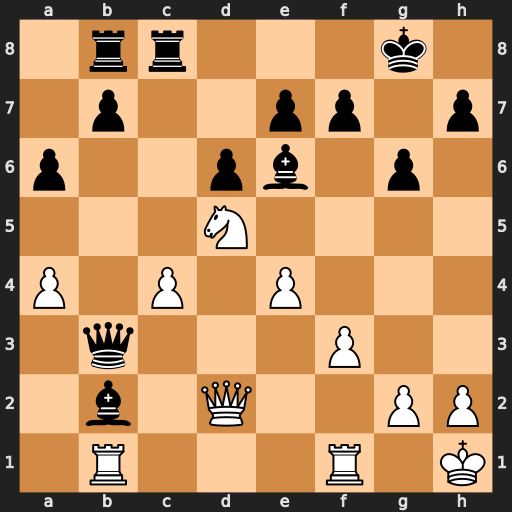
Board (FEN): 1rr3k1/1p2pp1p/p2pb1p1/3N4/P1P1P3/1q3P2/1b1Q2PP/1R3R1K
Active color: w
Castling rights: -
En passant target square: -
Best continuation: Nxe7+ Kg7 Nxc8